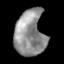
Tissue: lung
Cell type: T cells
Senescence score: 0.217
Nuclear area (px): 1346
Mean DAPI intensity: 145.163